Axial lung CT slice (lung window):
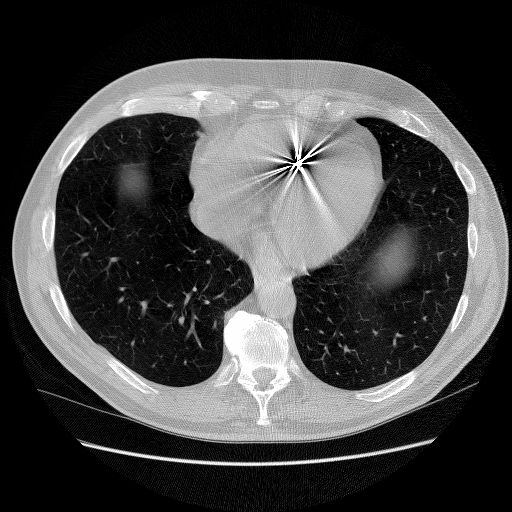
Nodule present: no